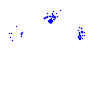
Particle: pion